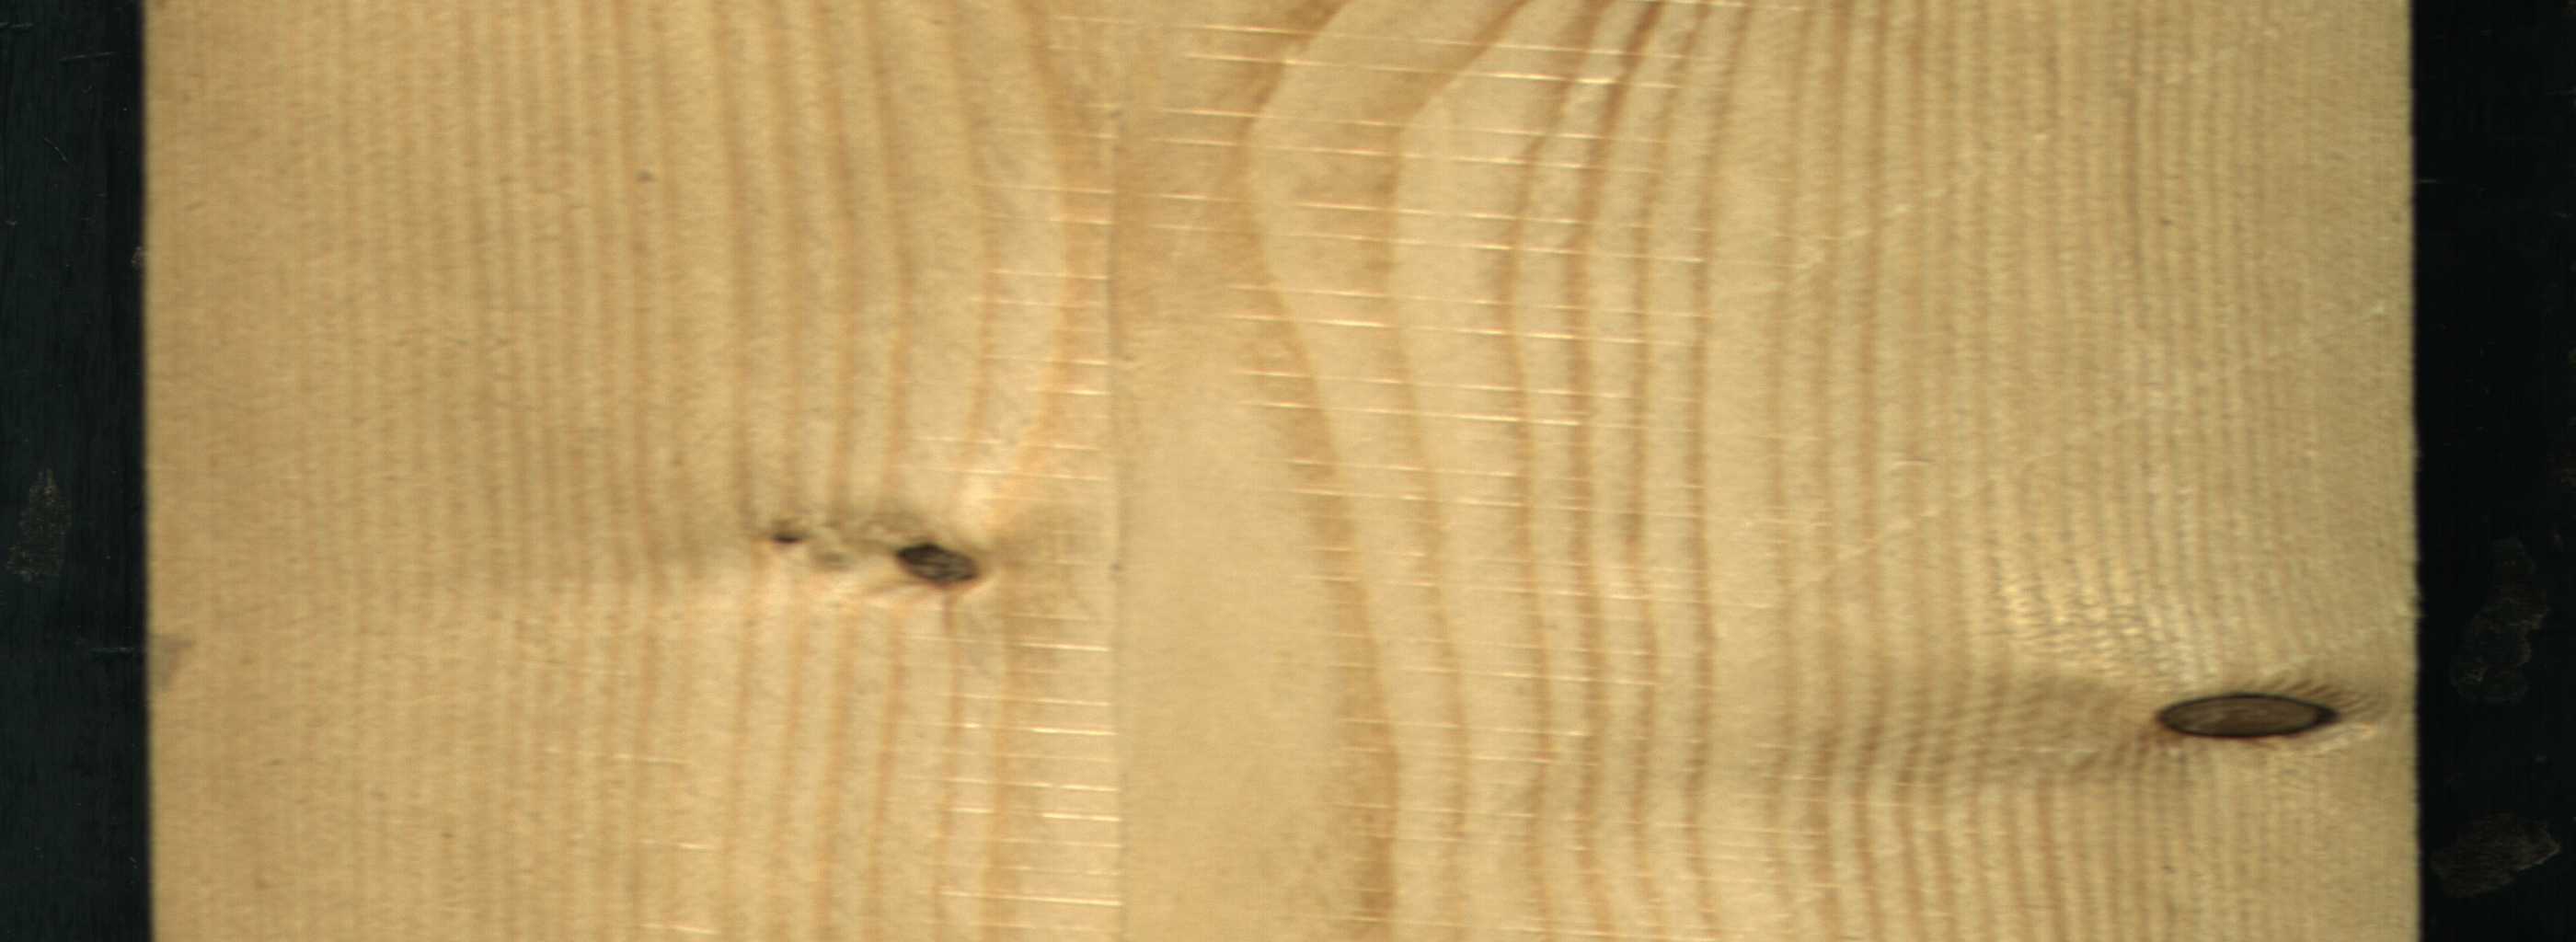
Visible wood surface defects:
Dead_Knot
Dead_Knot
Dead_Knot